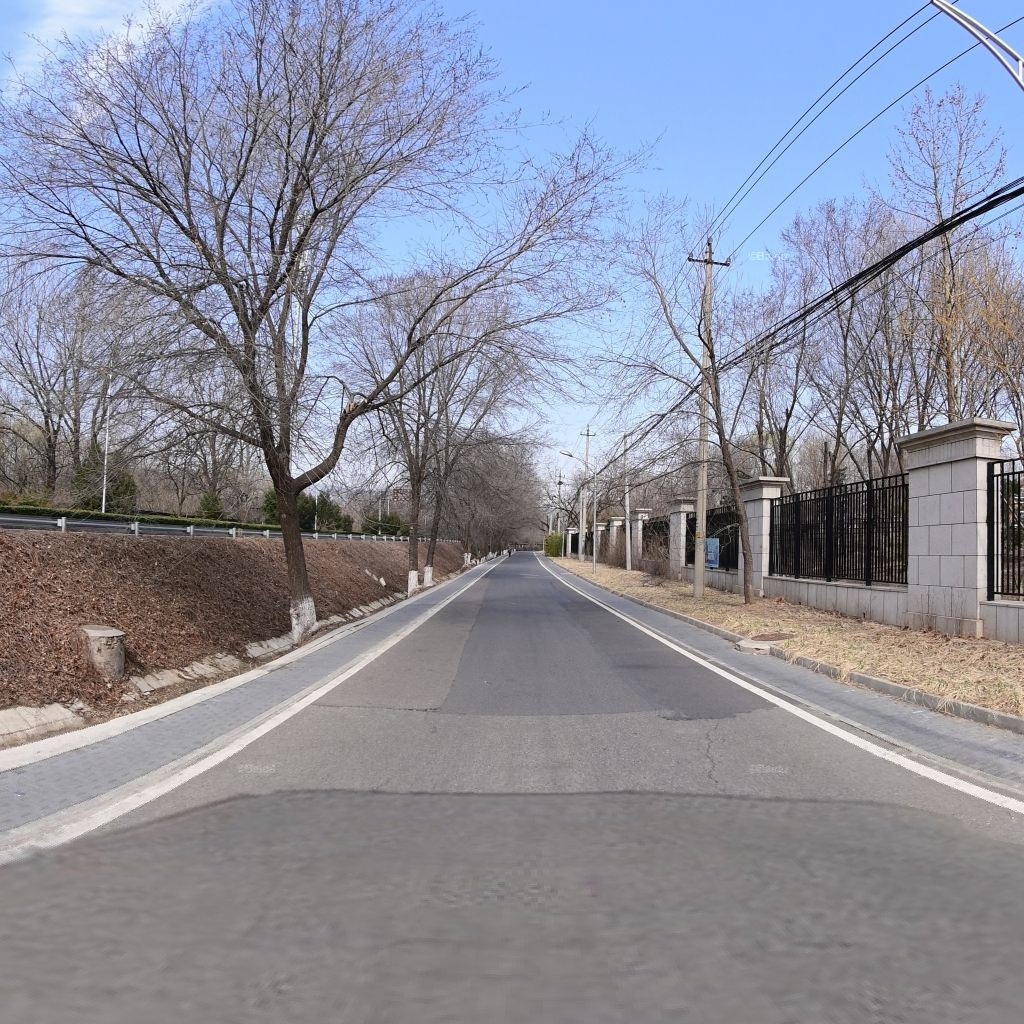
Region: Haidian
Road damage annotations: longitudinal crack, transverse crack